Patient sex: M
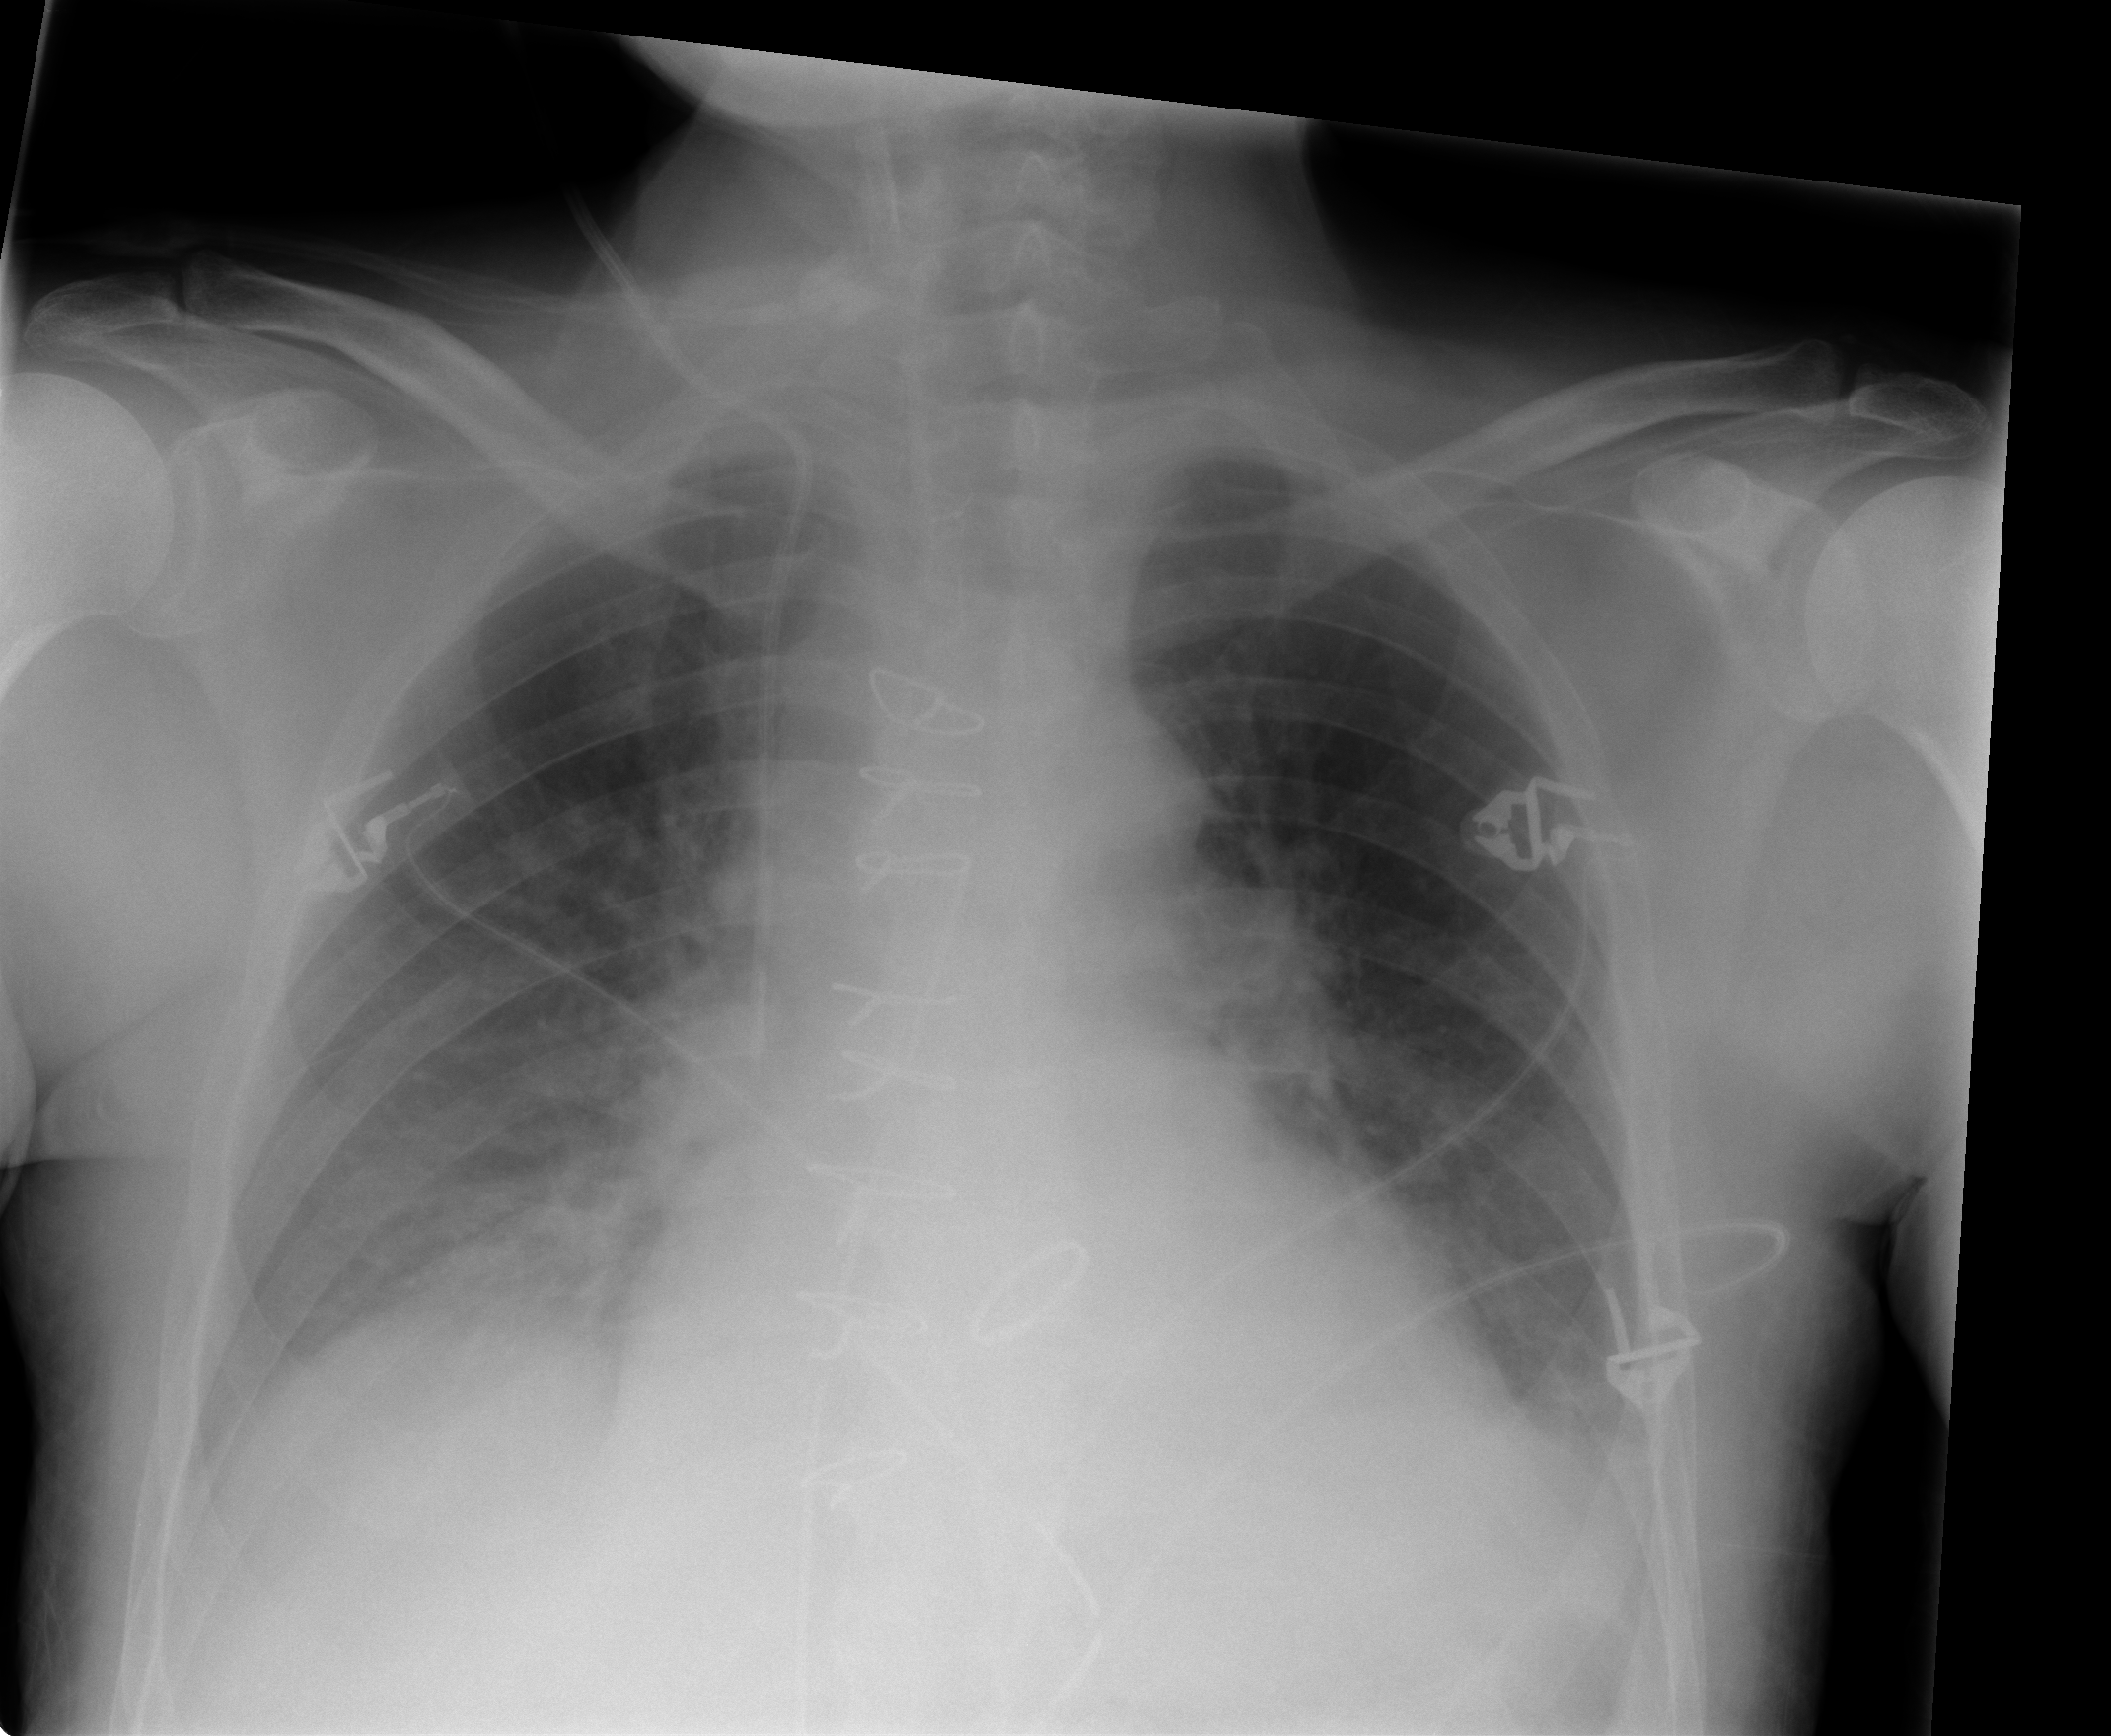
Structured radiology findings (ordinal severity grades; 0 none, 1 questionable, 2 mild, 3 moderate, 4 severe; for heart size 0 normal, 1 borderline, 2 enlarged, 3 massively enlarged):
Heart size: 1
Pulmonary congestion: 2
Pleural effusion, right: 2
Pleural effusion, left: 2
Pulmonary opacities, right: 0
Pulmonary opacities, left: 0
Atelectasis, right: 2
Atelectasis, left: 2